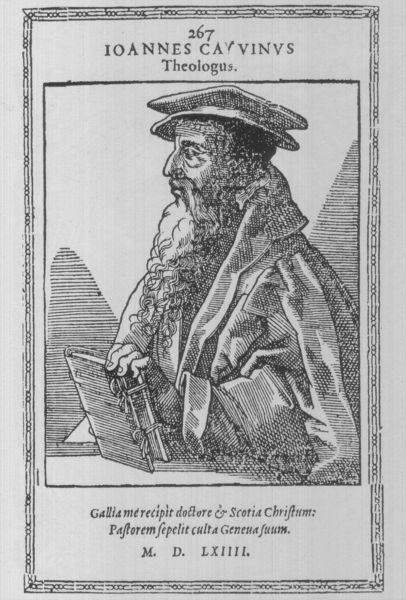
Titel: Bildnis des Johannes Calvin
Künstler: Tobias Stimmer
Institution: (Seriendruck)
Schlagwörter: hand, mann, umhang, weiß, finger, grau, hut, mund, nase, profil, schwarz, stirn, zeichnung, haube, ornament, bart, kappe, mütze, augen, bibel, falten, halten, johannes, kragen, lang, rahmen, vollbart, bildnis, gelehrte, hände, portrait, porträt, auge, haare, kutte, mantel, schnur, blatt, locken, holzschnitt, schrift, bücher, papier, grafik, graphik, schriftzug, rand, dichter, inschrift, seitenansicht, faltenwurf, jahreszahl, krempe, tusche, buch, rechteck, druck, linolschnitt, schwarzweiss, schraffur, radierung, stich, titel, seite, text, schriften, literatur, buchdeckel, einband, barett, bucheinband, christus, jesus, luther, gelehrter, protestantismus, kupferstich, zeichung, latein, lateinisch, römische zahlen, agen, seriendruck, rahme, römische ziffern, schaube, theologe, doktorhut, deuck, mantel ärmel, theologie, ioannes, joannes, calvin, kufersich, vart, mann bildnis, cavvius, lxiiii, md, theoligie, joannes cayvinus, mdlxiiii, lxiiii., cavinius, 267